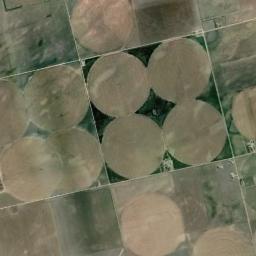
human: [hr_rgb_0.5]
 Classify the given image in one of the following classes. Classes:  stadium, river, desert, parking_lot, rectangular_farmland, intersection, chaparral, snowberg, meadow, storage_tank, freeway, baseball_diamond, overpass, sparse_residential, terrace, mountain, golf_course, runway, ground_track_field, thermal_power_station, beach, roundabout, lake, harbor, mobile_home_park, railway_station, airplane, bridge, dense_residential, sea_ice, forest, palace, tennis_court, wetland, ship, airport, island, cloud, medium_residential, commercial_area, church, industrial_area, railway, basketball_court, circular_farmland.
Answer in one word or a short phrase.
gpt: circular_farmland